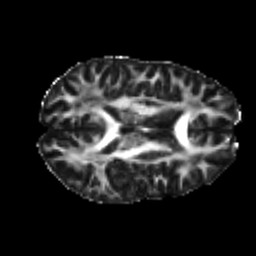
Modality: FA
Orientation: axial
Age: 22
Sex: male
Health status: healthy
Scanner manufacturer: philips
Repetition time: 7.384 s
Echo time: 0.08599 s